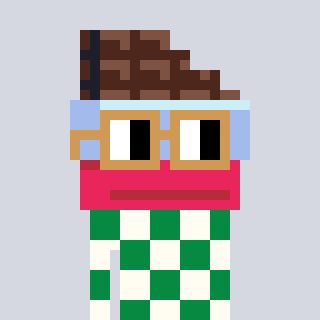
a pixel art character with square brown glasses, a chocolate-shaped head and a grayscale-colored body on a cool background